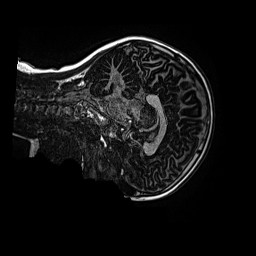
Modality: MP2RAGE
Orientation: sagittal
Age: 12
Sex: female
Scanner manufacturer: siemens
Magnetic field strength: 3 T
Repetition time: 4 s
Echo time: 0.00299 s